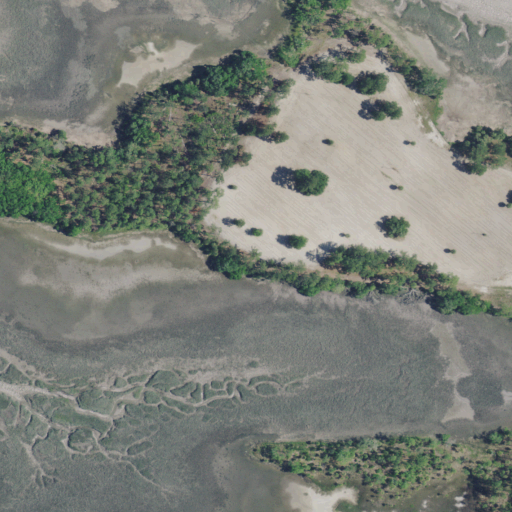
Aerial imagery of island in South Carolina named Corn Island containing herbaceous wetlands, shrub, grassland, evergreen forest, and open water